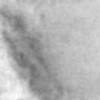
Label: no_change